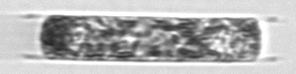
Label: Hemiaulus